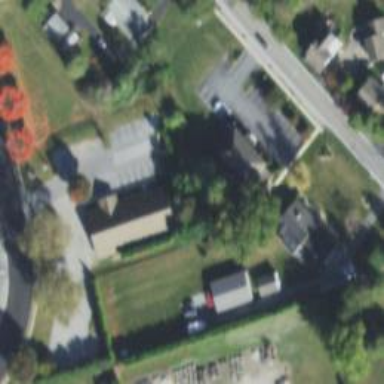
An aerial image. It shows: Clinic.